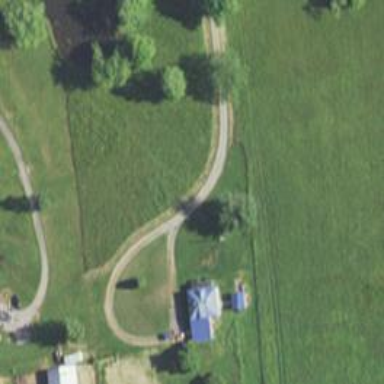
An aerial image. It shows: Driveway.